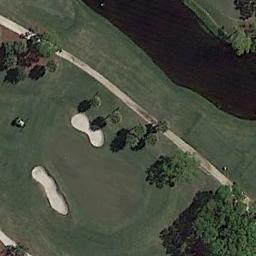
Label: golf_course